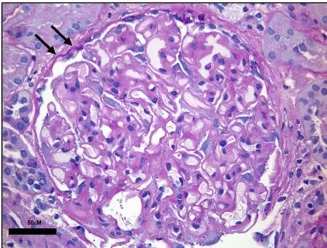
Renal histology. PAS-stained renal biopsy. Scale bar: 100 muM (B) High-magnification highlights renal glomerulus with thickening of the basal membrane (black arrows). Scale bar: 50 muM.
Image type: pathology (pas)